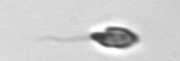
Label: Katodinium_or_Torodinium